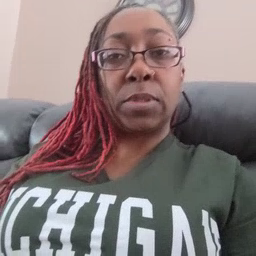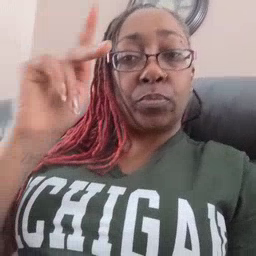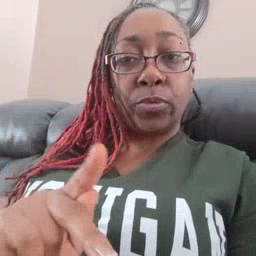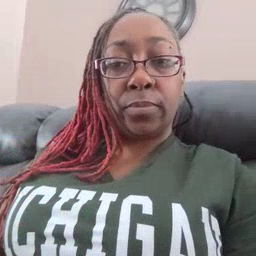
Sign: person